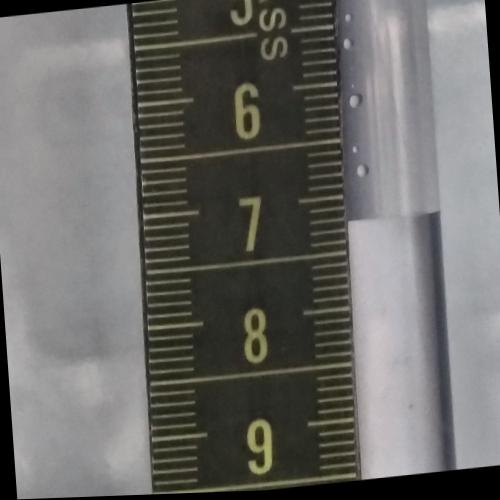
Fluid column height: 7.2 cm